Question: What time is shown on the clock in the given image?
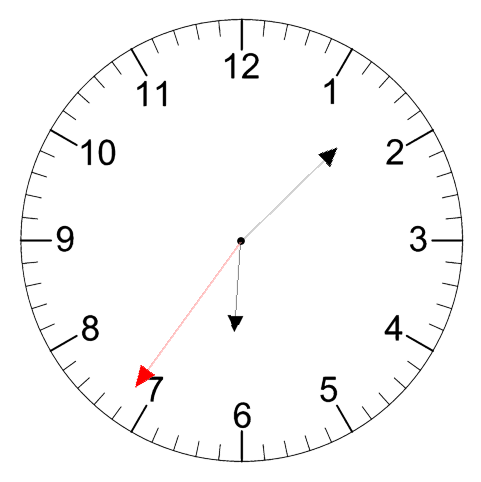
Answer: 06:07:36